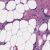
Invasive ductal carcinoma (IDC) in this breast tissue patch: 1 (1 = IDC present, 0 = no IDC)